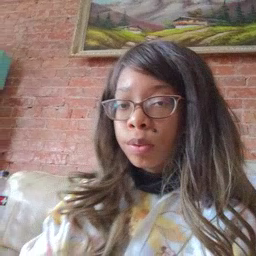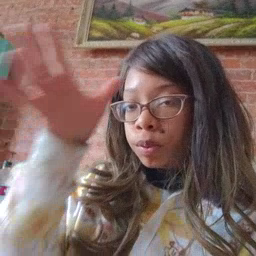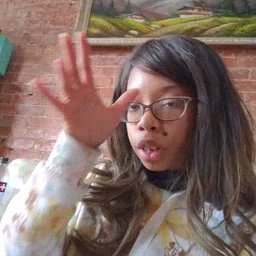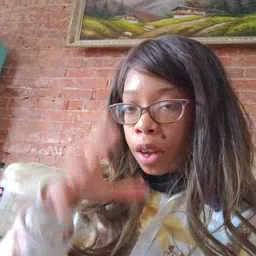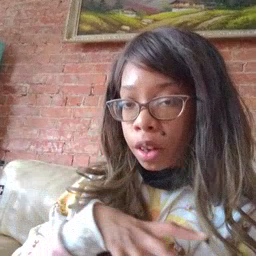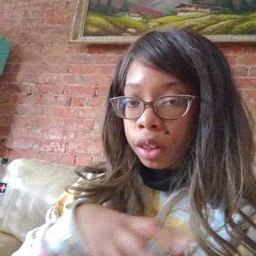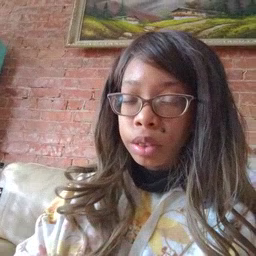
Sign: man